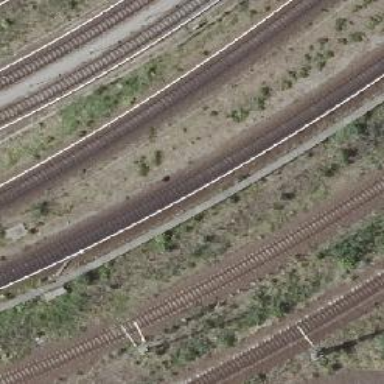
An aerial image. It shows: Railway signal.